Question: I am using the coreplot for displaying the graph in iPhone. I want to display the label(10,20,30 .. ) properly in the plotArea. Currently, The bar and label are displaying in uneven format. How to solve this ?
Code :
'''
x.axisLineStyle = nil;
x.majorTickLineStyle = nil;
x.minorTickLineStyle = nil;
x.majorIntervalLength = CPDecimalFromString(@"10");
x.orthogonalCoordinateDecimal = CPDecimalFromString(@"0");
x.title = @"Age Limit";
x.titleLocation = CPDecimalFromFloat(30.0f);
x.titleOffset = 35.0f;
x.labelRotation = M_PI/2;![enter image description here][1]
x.labelOffset = 5.0f;
'''

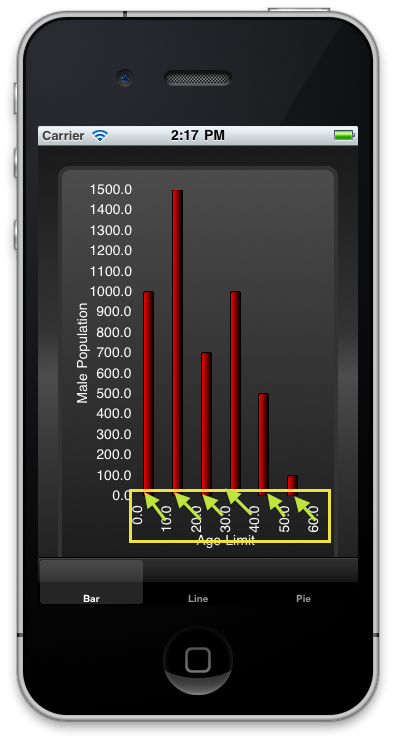
Answer: Two things I would check:
1. Make sure the barOffset property of your bar plot is zero (0).
2. Verify that the locations returned by your datasource are what you expect (0, 10, 20, etc.).
Eric